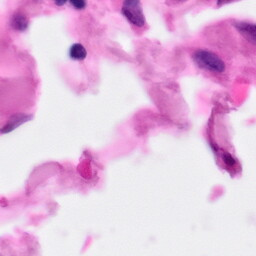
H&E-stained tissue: Pancreatic